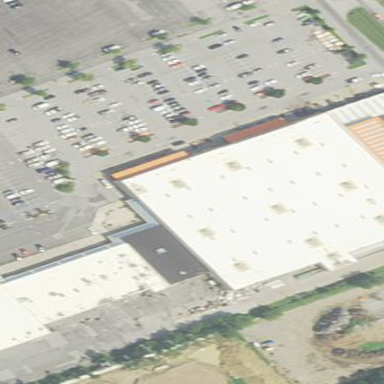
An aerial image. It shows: Retail building.